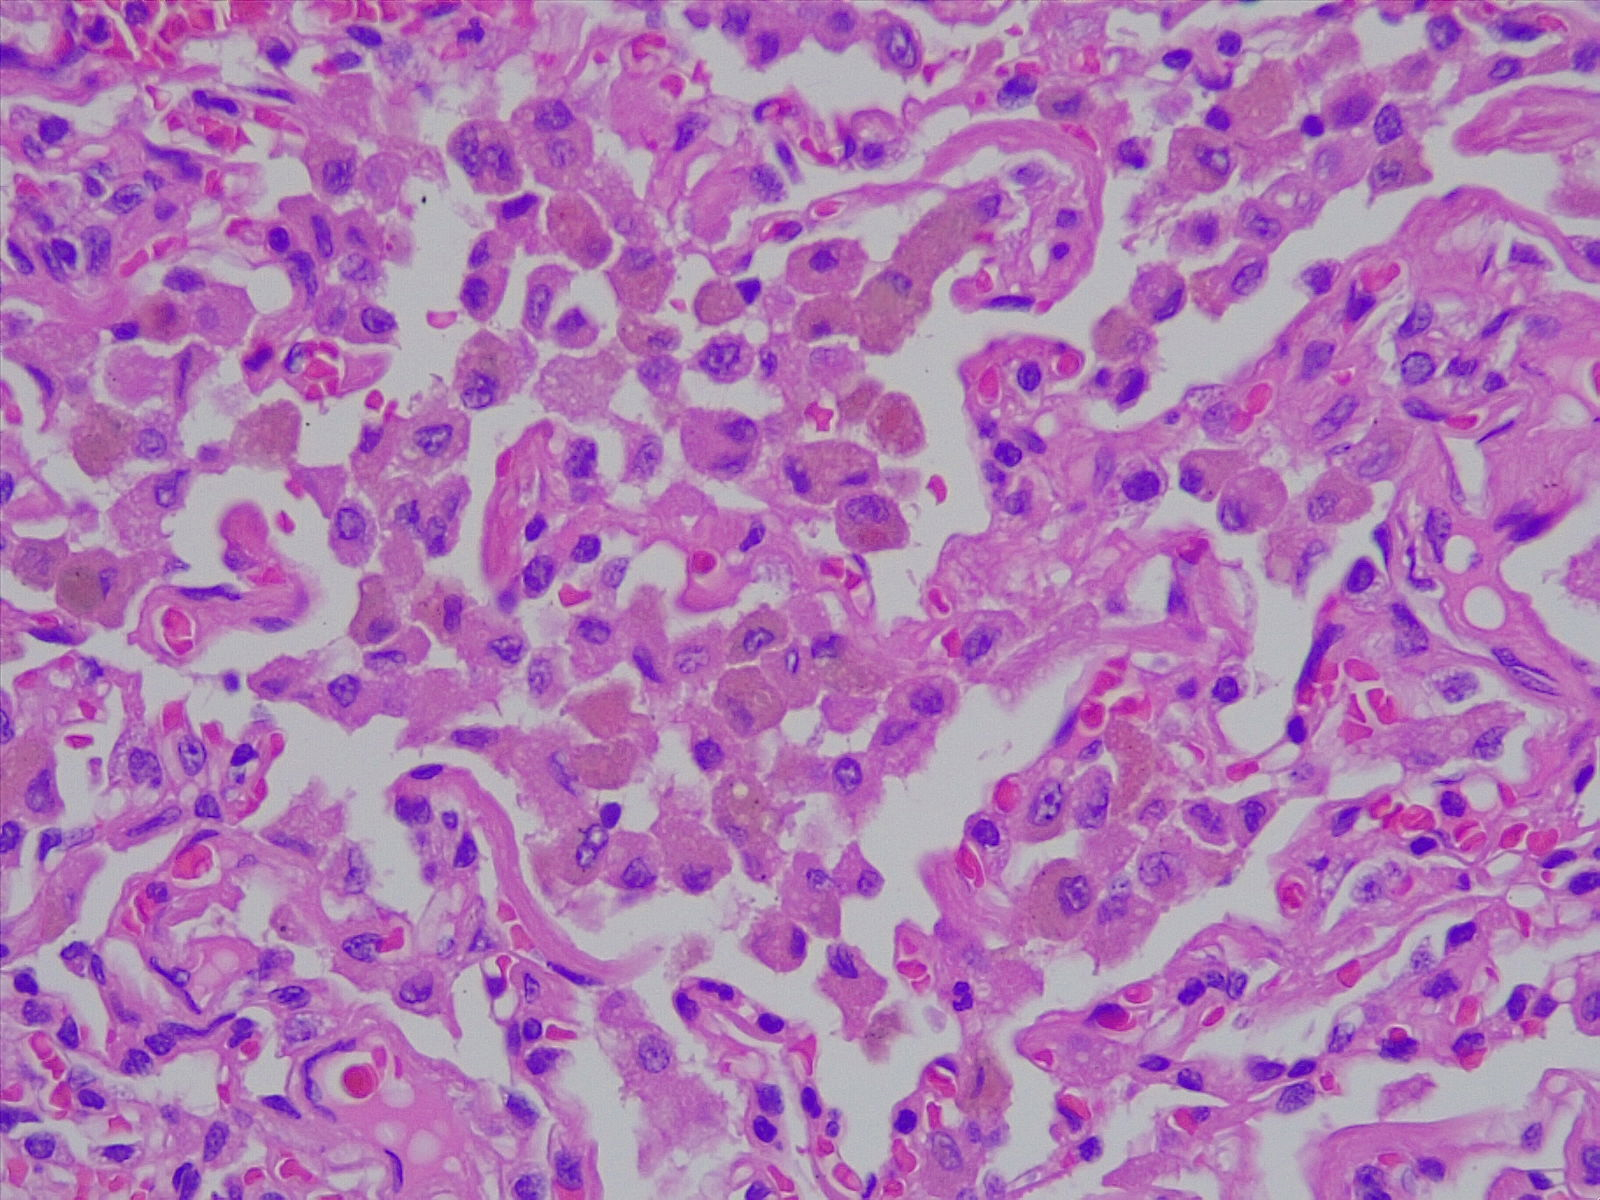
Label: normal lung tissue